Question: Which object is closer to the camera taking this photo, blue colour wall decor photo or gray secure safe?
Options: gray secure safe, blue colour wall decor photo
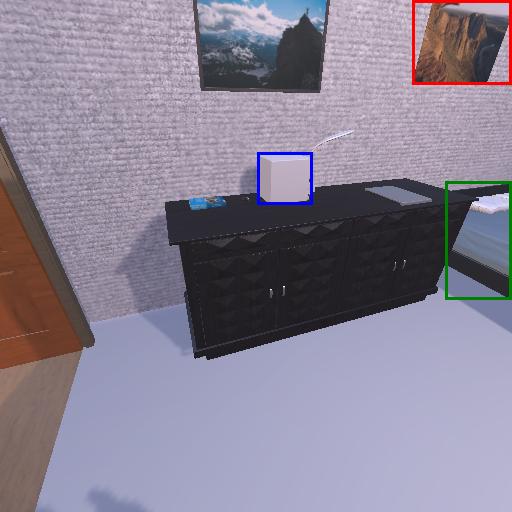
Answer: gray secure safe